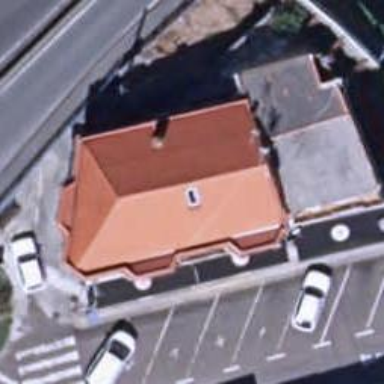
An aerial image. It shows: Pub.